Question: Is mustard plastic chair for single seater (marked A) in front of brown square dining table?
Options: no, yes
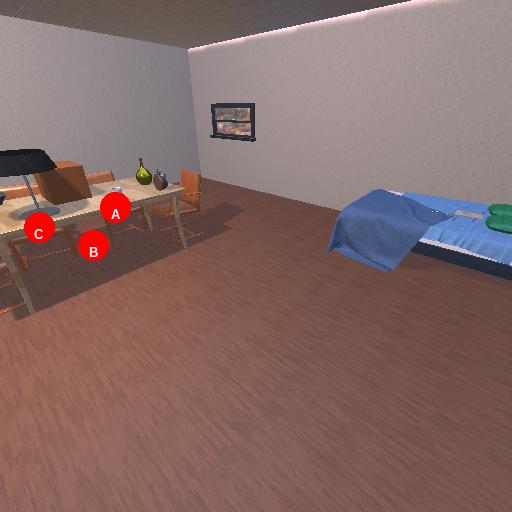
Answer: no